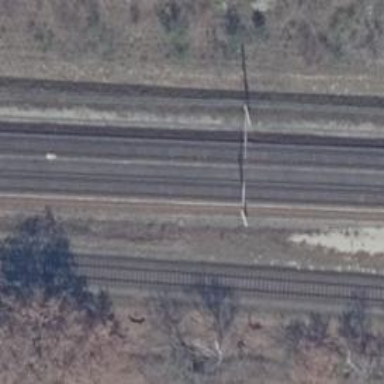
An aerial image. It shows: Milestone along the railway with catenary mast.